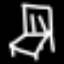
Label: chair